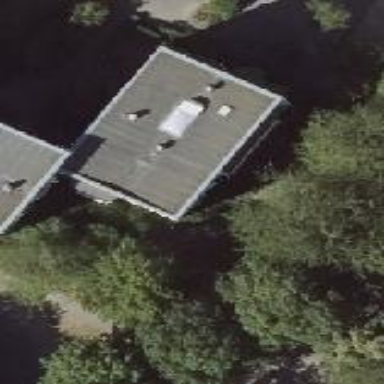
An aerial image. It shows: Building with apartments and flat roof.